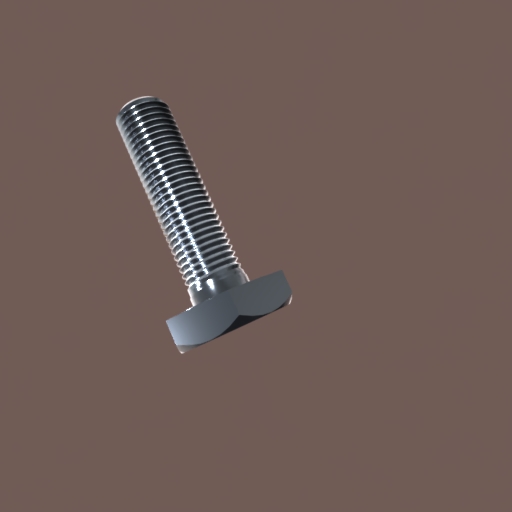
Label: bolt